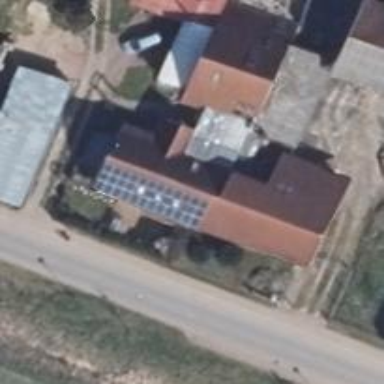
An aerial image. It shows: Solar photovoltaic panel generator producing electricity in small installation.